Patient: sex F, age 61
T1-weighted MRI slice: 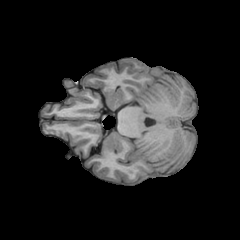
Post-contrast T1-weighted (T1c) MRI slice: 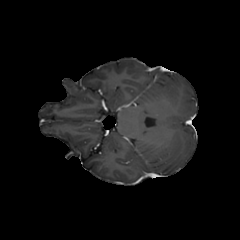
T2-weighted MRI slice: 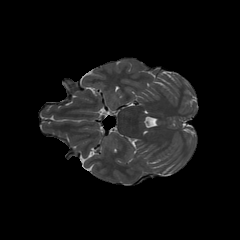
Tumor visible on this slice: no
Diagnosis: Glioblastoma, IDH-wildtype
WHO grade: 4